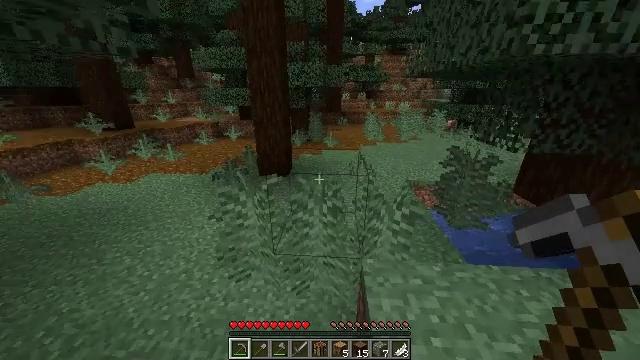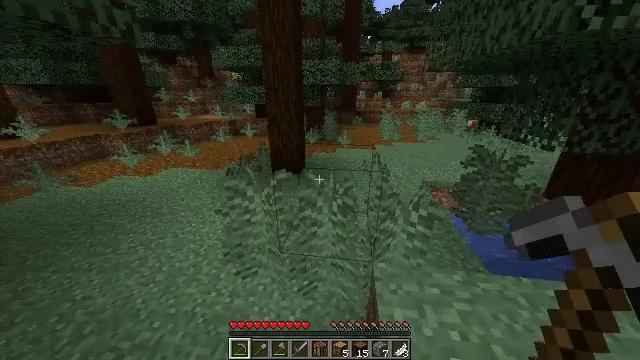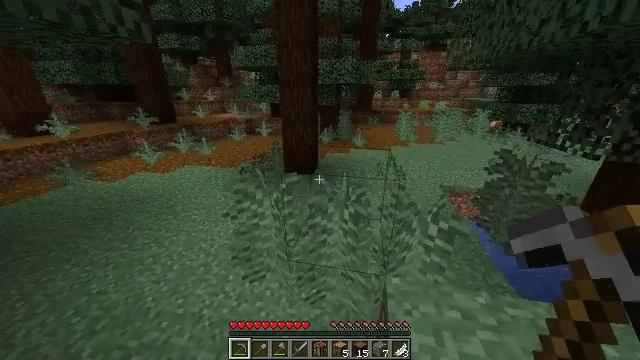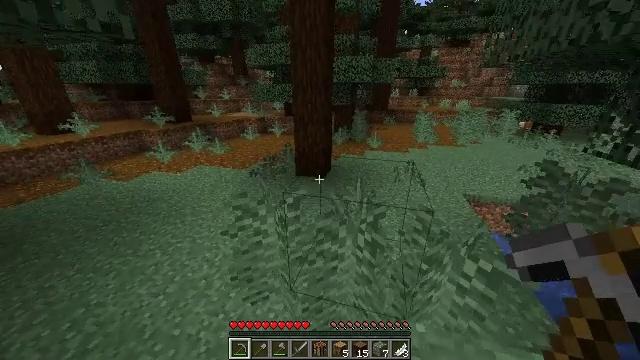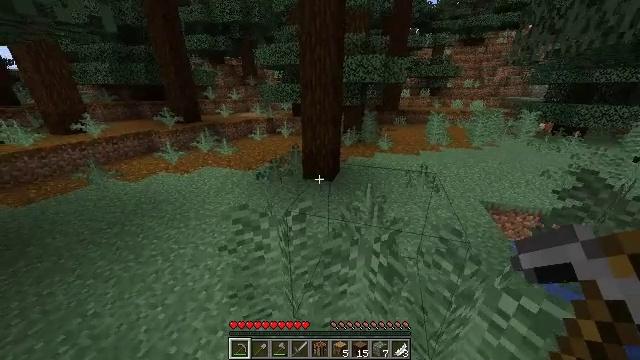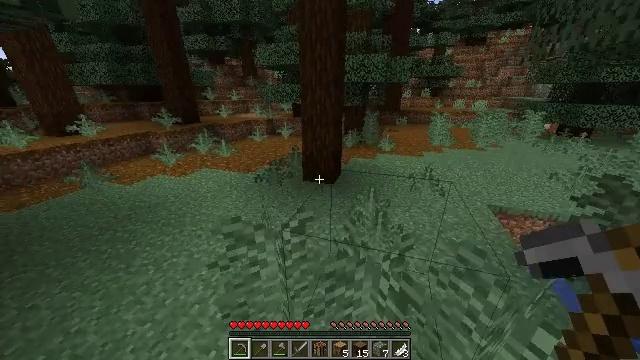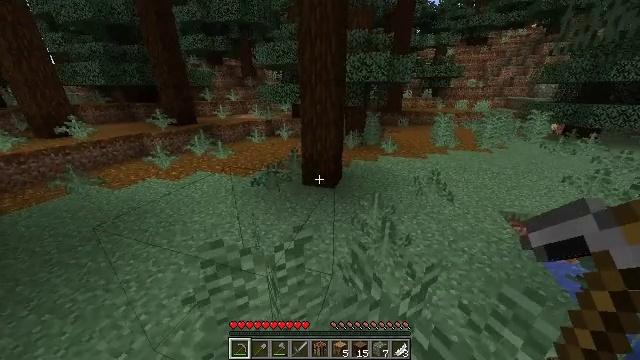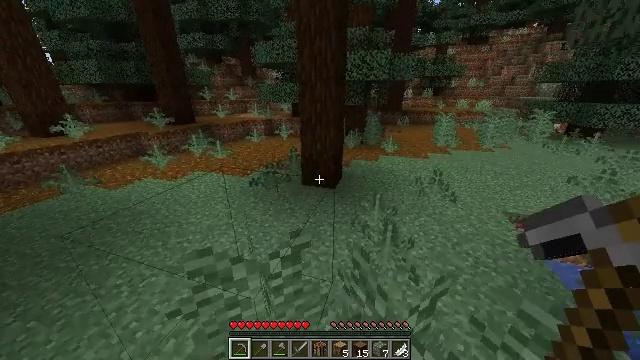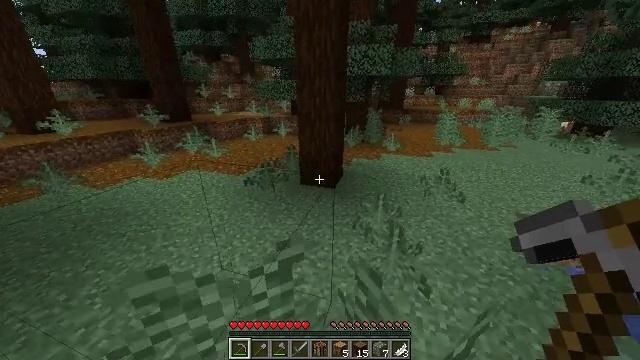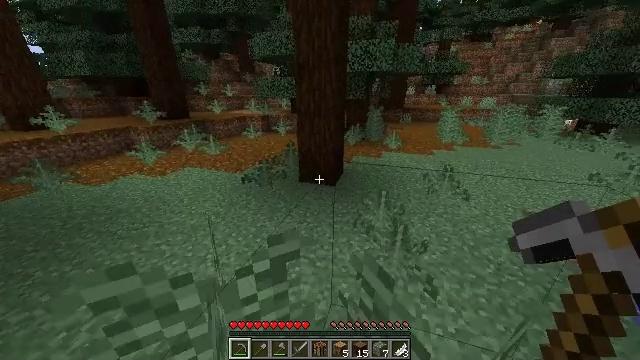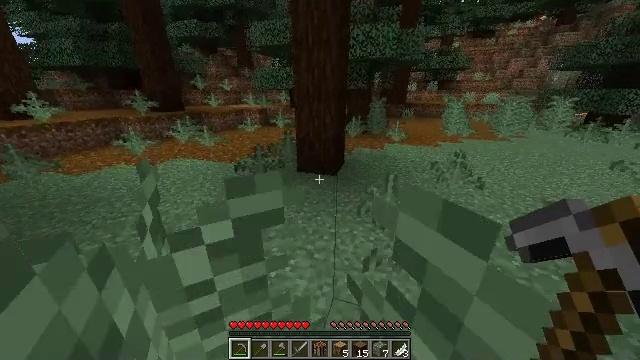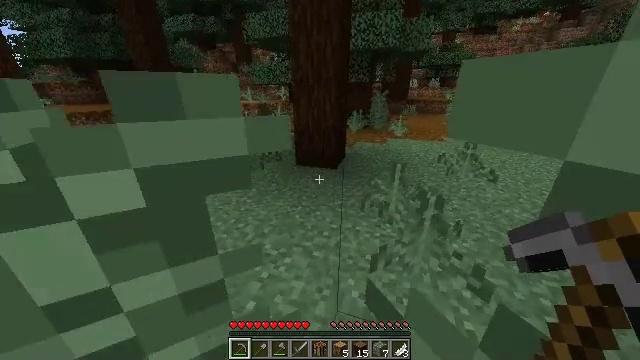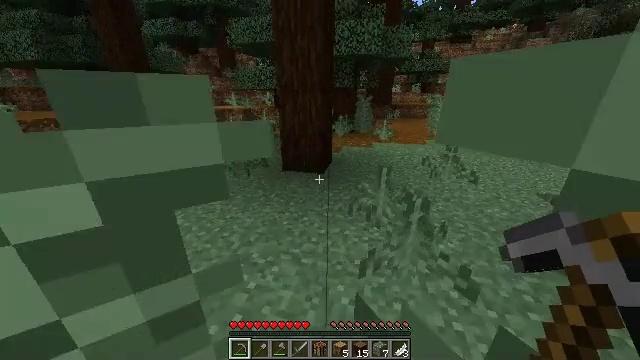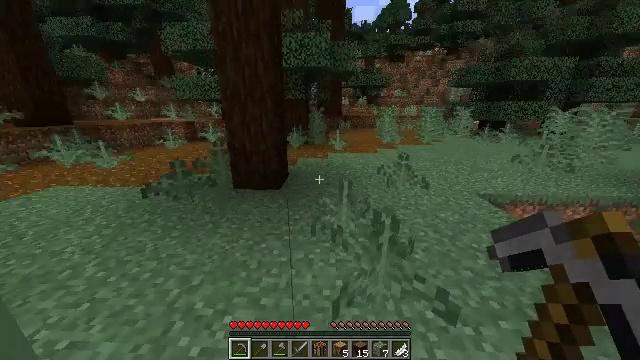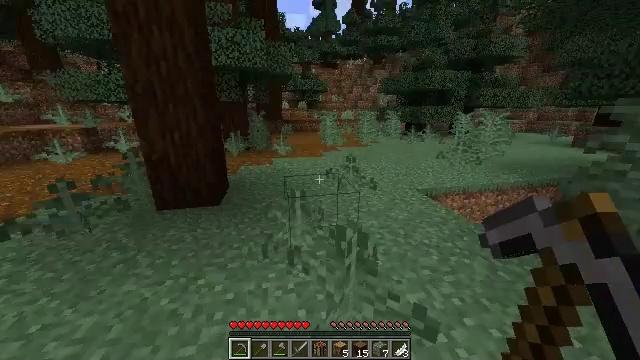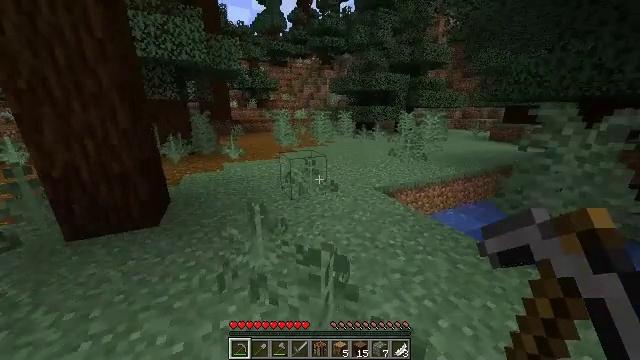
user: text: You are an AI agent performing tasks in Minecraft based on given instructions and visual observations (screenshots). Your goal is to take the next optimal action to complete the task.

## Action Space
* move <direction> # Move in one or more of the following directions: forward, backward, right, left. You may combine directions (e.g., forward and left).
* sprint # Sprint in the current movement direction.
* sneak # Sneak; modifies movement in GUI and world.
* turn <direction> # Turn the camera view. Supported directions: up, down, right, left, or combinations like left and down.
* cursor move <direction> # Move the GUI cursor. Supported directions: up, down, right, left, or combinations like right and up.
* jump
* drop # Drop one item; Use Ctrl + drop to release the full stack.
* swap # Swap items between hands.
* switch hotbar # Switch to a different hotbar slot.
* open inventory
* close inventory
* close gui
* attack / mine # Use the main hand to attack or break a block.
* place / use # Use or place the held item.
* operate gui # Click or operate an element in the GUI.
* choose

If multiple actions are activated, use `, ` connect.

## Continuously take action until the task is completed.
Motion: motion action
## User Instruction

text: Clear the sweet berry bush to collect the sweet berries.
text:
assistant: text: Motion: move forward, sprint, turn left
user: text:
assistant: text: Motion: move forward, sprint, turn left
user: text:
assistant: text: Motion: move forward, sprint, turn left
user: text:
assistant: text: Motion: move forward, sprint, turn left
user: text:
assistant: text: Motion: move forward, sprint
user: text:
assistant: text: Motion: move forward, sprint
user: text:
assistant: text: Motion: move forward, sprint
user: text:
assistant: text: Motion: move forward, sprint
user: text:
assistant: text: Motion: move forward, sprint
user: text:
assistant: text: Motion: move forward, sprint
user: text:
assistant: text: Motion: move forward, sprint
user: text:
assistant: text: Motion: move forward, sprint, turn right and up
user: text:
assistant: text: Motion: move forward, sprint, turn right and up
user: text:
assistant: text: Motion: move forward, sprint, turn right and up
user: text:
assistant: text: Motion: move forward, sprint, turn right
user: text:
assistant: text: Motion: move forward, sprint, turn right
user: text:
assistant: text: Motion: move forward, sprint, jump
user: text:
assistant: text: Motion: move forward, sprint, turn left, jump
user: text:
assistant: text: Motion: move forward, sprint, jump
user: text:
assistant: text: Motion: move forward, sprint, jump
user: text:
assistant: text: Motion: move forward, sprint, jump
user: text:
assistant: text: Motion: move forward, sprint, jump
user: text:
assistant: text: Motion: move forward, sprint, jump
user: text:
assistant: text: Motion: move forward, sprint, jump
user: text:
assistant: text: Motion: move forward, sprint, jump
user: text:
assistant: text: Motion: move forward, sprint, turn right, jump
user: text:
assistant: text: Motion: move forward, sprint, turn right, jump
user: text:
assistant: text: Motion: move forward, sprint, turn right and up, jump
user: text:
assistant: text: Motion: move forward, sprint, turn right and up, jump
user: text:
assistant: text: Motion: move forward, sprint, turn right, jump